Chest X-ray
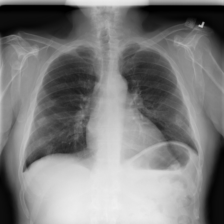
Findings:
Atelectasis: negative
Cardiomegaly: negative
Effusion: negative
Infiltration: negative
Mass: negative
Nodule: negative
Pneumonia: negative
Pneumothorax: negative
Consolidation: negative
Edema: negative
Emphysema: negative
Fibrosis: negative
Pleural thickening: negative
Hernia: negative